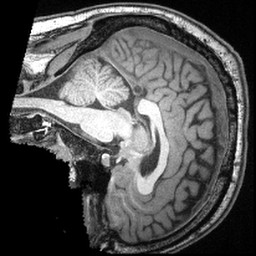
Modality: T1w
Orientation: sagittal
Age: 34
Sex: male
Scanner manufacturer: siemens
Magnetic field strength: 3 T
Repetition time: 2.4 s
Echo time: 0.00374 s